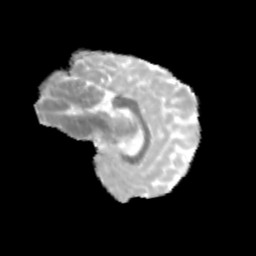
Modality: MD
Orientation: sagittal
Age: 11
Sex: female
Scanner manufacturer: siemens
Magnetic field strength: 3 T
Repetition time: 3.8 s
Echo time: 0.07 s